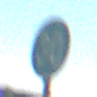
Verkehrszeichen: VorgeschriebeneMindestgeschwindigkeit
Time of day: MorningAfternoon
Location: Outdoor (Special)
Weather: Clear
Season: NotSpecified
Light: Natural